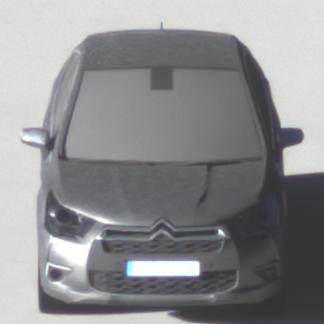
Make: Citroen
Model: DS 4 VTi 120
Detailed model: DS 4
Model produced from: 2011/05
Model produced until: 2015/01
Doors: 5
Color: gray
Road condition: dry road
Daytime: morning or afternoon
Contrast: medium contrast